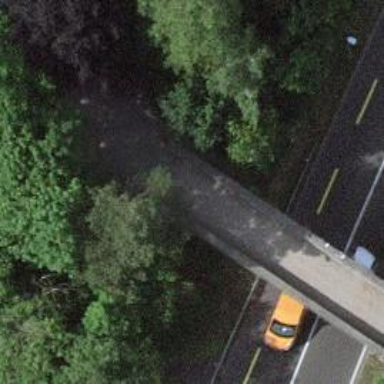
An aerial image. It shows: Concrete footway bridge.